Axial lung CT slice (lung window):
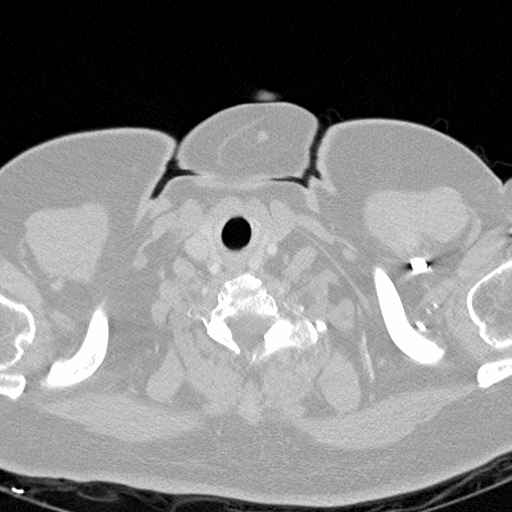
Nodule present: no